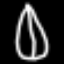
Label: leaf